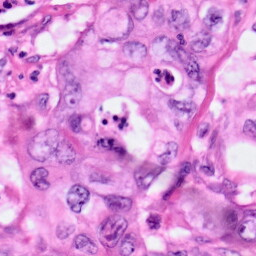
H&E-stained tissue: Pancreatic